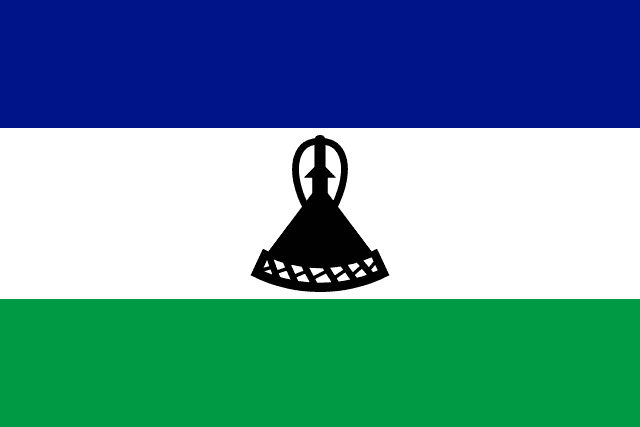
Country: Lesotho
Country code: ls